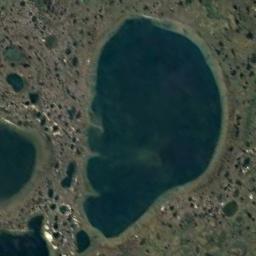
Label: lake